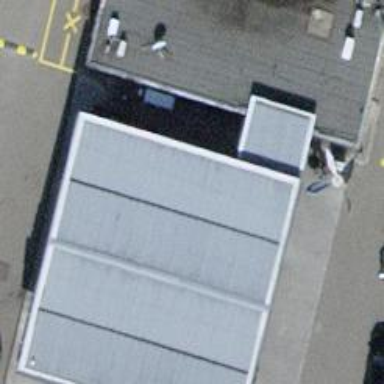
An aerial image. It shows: Roof building that serves as CNG fuel station.